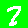
Digit: 2